Question: This is for Selenium webdriver xPath. Please refer to screen capture. I am writing following XPath for Collection #1 button, but this is just temporary text which has been given to button. but this text will be change once BLL is implemented. So how do I define XPath? In screen capture UI and HTML is there.
For now I gave following xpath in my script.
'''
//*[@class='infix' and text()='Collection #1']
'''
This is xPath
'''
/html/body/esx-root/div/esx-prospect-landing/esx-community-search-hero/div[2]/div[2]/div/button[1]
'''
'''
html body esx-root div.container esx-prospect-landing.ng-star-inserted esx-community-search-hero div.content-wrapper div.bottom-wrapper div.hero-actions button span.infix
'''
'''
.hero-actions > button:nth-child(1) > span:nth-child(2)
'''
How do I define short way XPath in my script.

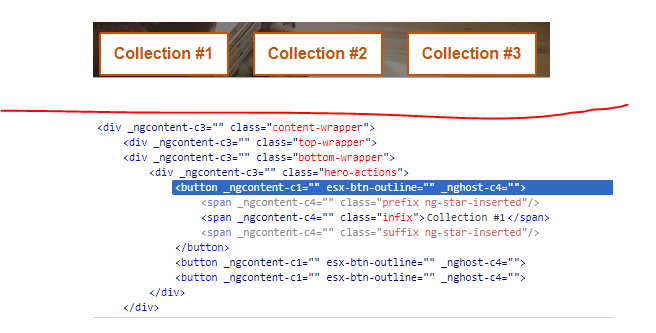
Answer: You should go for some tutorial to write effective and customized xpath or css path
1. There are lots of tutorials website you can refer as per your interest. https://www.guru99.com/xpath-selenium.html https://www.softwaretestinghelp.com/css-selector-selenium-locator-selenium-tutorial-6/ https://selenium-by-arun.blogspot.com/2012/12/25-locate-ui-elements-by-xpath.html
2. Always prefer relative xpath instead of absolute xpath and top of it, prefer CSS selector until you don't have final choice to using xpath (locate element based on text)
Now for your case you can refer below xpath to locate the element based on text
'''
//div/button[contains(.,'Collection #1')]
'''
OR
'''
//button/span[class='infix'][contains(.,'Collection #1')]
'''
And below CSS selector
'''
.hero-actions>button span.infix
'''
Additionally, you can take the other surrounding elements to make it unique.